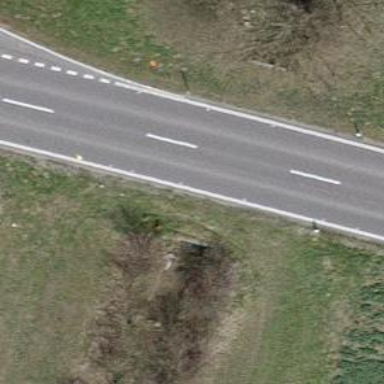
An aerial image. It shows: Culvert tunnel.